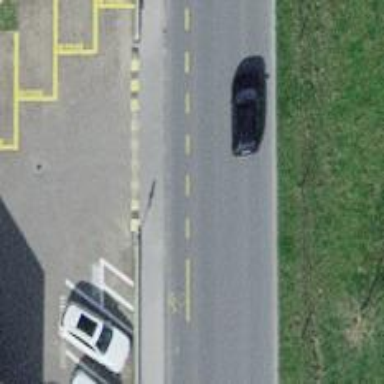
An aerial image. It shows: Secondary road with designated cycle lane on the left.